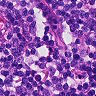
Metastatic tissue present: no